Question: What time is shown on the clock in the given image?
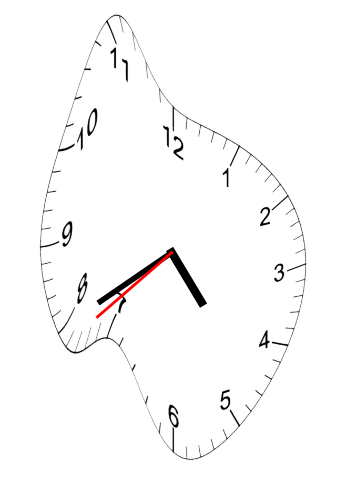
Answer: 04:39:38